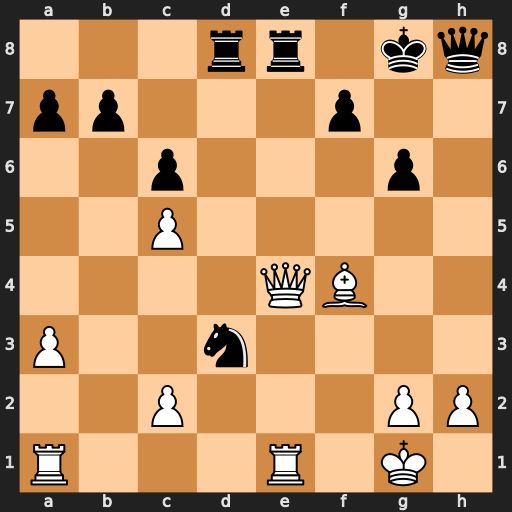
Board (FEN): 3rr1kq/pp3p2/2p3p1/2P5/4QB2/P2n4/2P3PP/R3R1K1
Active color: w
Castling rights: -
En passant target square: -
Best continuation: Qxe8+ Rxe8 Rxe8+